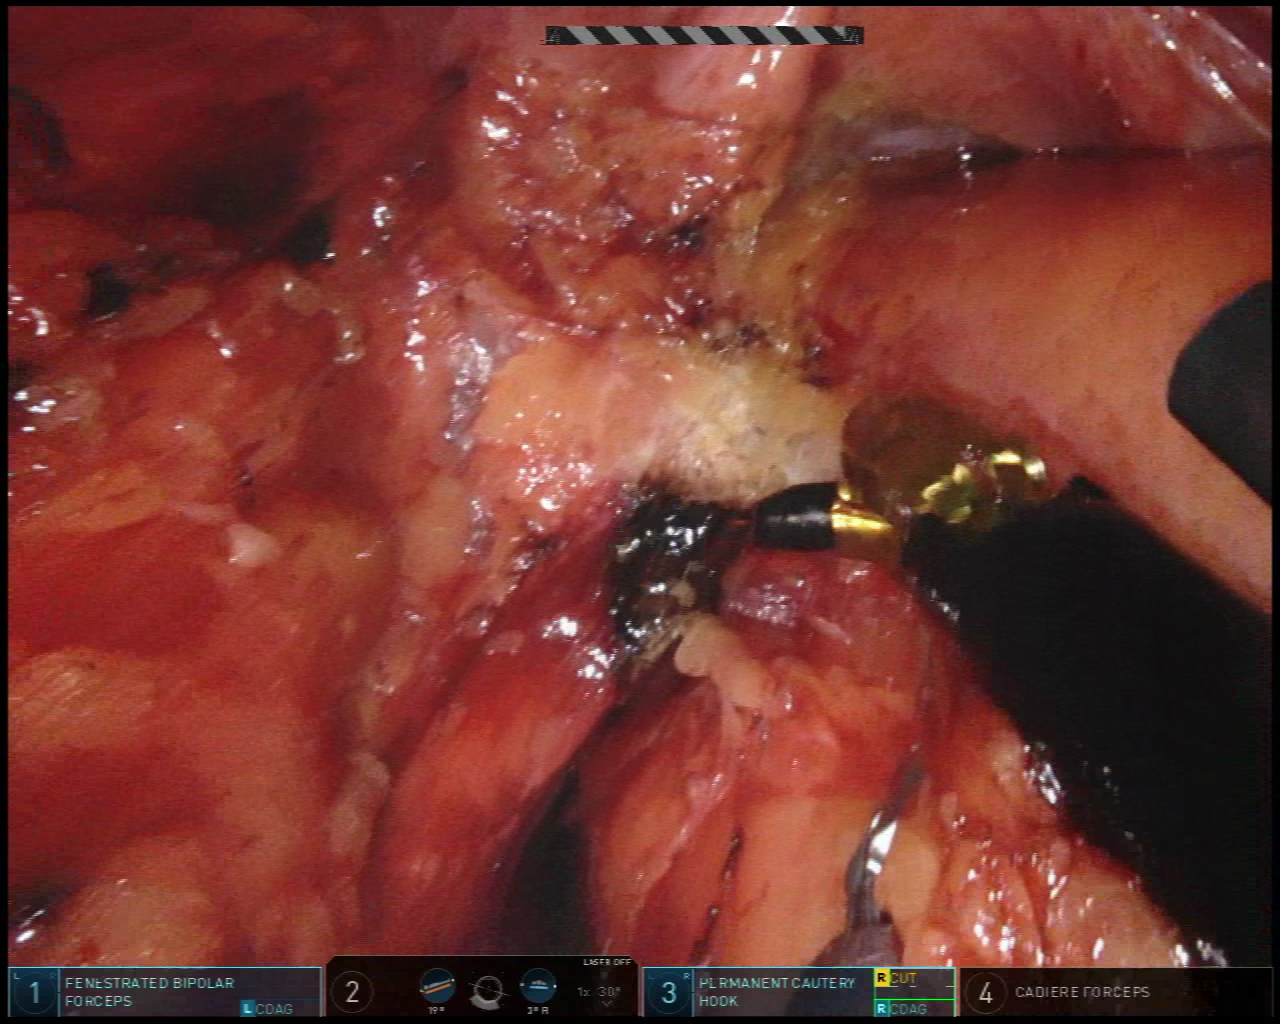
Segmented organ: vesicular_glands
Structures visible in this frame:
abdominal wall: no
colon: no
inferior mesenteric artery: no
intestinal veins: no
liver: no
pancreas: no
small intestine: no
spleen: no
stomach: no
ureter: no
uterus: no
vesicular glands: yes